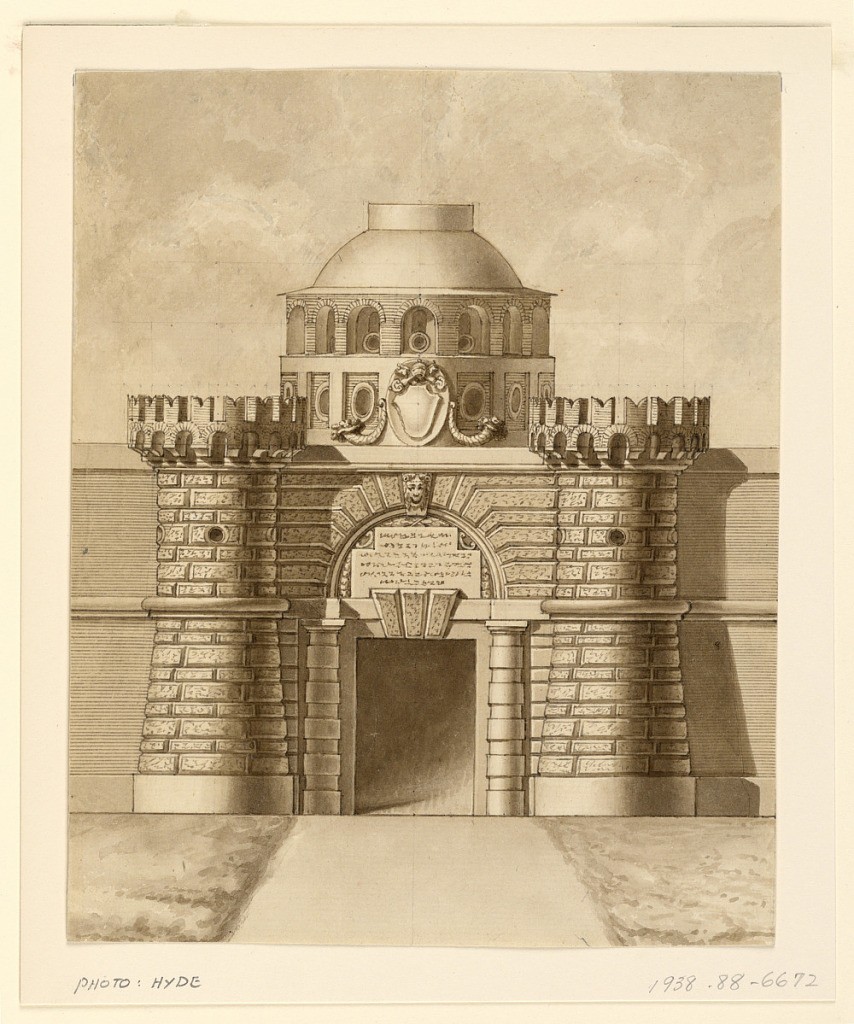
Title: Gate with Papal Arms
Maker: Leopold Pollack, Italian, 1751 – 1806
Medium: Pen and brown ink, brush and brown wash, black chalk indications on paper
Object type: Drawing
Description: Elevation of a gate inserted into a wall.  The gate's walls are rusticated.  It includes two massive rounded Ghibelline battlements.  The doorway has a classical frame.  Above, the arcaded dome rises behind the wall with openings of defensive purposes.  The papal arms are shown over a blank escutcheon, with cornucopias on either side.